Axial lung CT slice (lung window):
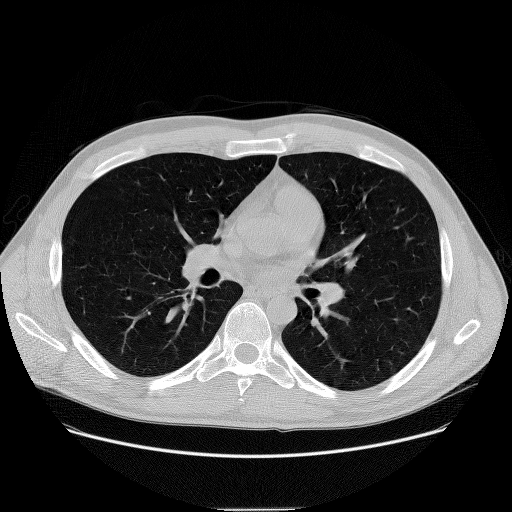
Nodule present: no